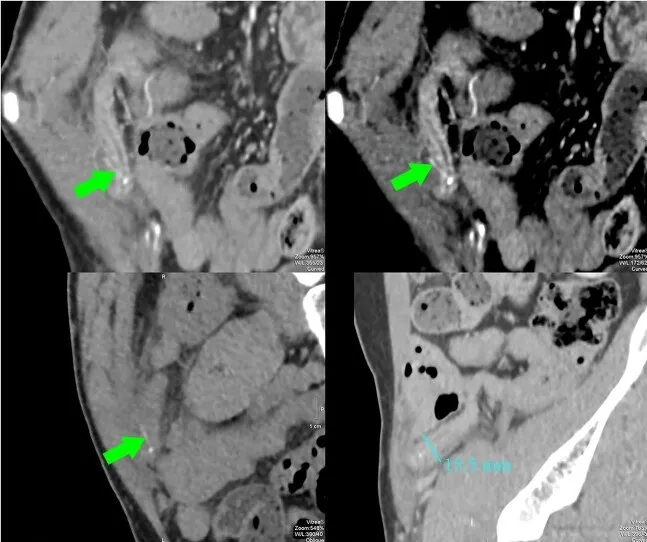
CT images showed a dilated appendix (maximum diameter 15.5 mm) with thickened and hyperenhancing wall. A small amount of free fluid and fat stranding was seen in the right iliac fossa. There was a linear hyperdensity measuring 13 mm (arrows) perforating and extending slightly beyond the appendix. No abscess or free gas collection was detected.
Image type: radiology (ct)